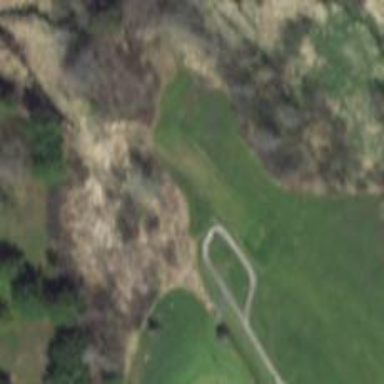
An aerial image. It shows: Golf tee on grassy land.